Question: I need plotting an animated bar chart with pyqtgraph. With animate i mean a chart, which updates his values given by a serial port. For now, a not-animated plot will be enough. I would like to implement a plot which looks something like this:

My input data is given in a dict which looks like this: (Key=Timestamp, Value=Event)
'''
{<PHONE>: 0, <PHONE>: 4, <PHONE>: 6, <PHONE>: 8, <PHONE>: 9, <PHONE>: 7, <PHONE>: 8 ... }
'''
Unfortunately I can't offer a lot of code as I have not been able to create a diagram similar to the one in the picture. So far I only have the corresponding window
Thats my window for now:
'''
from PyQt5 import QtGui, QtWidgets, QtCore
import pyqtgraph as pg
import sys
class Plotter(QtWidgets.QMainWindow):
def __init__(self, *args):
QtWidgets.QMainWindow.__init__(self, *args)
self.setWindowTitle("Test-Monitor")
self.setMinimumSize(QtCore.QSize(800, 400))
self.setupUI()
def setupUI(self):
self.plot = pg.PlotWidget()
self.plot.showGrid(x=True, y=True)
self.plot.setLabel('left', 'Event')
self.plot.setLabel('bottom', 'Time')
self.setCentralWidget(self.plot)
app = QtWidgets.QApplication(sys.argv)
plotter = Plotter()
plotter.show()
app.exec_()
'''
I would appreciate a code example that uses pyqtgraph that comes close to the picture.
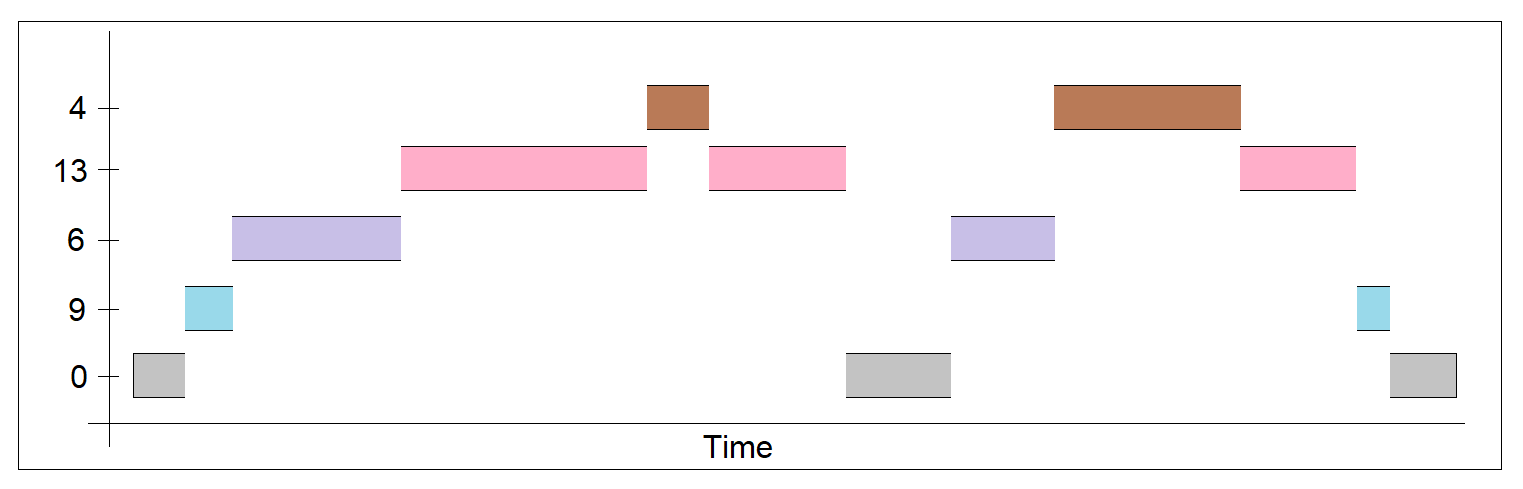
Answer: You can use the <URL>:
'''
def buildData(self, data):
stamps = sorted(data.keys())
zero = min(stamps)
x0 = []
y0 = []
width = []
brushes = []
for i, stamp in enumerate(stamps):
try:
nextStamp = stamps[i + 1]
except:
nextStamp = stamp + 1
x0.append(stamp - zero)
y0.append(data[stamp])
width.append(nextStamp - stamp)
brushes.append(QtGui.QColor(QtCore.Qt.GlobalColor(data[stamp])))
barItem = pg.BarGraphItem(x0=x0, y0=y0, width=width, height=1,
brushes=brushes)
self.plot.addItem(barItem)
'''
Note that the brush colors are chosen using 'Qt.GlobalColor' just for the purpose of this example, you should probably use a dictionary or a function that returns a color based on the value.